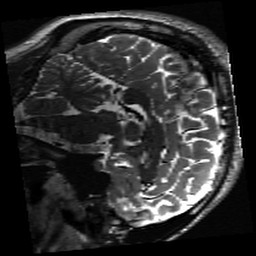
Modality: inplaneT2
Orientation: sagittal